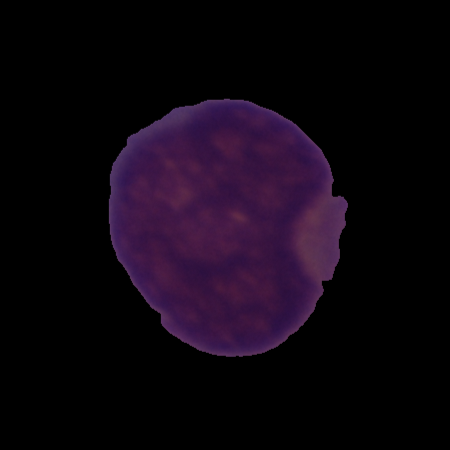
Label: cancer